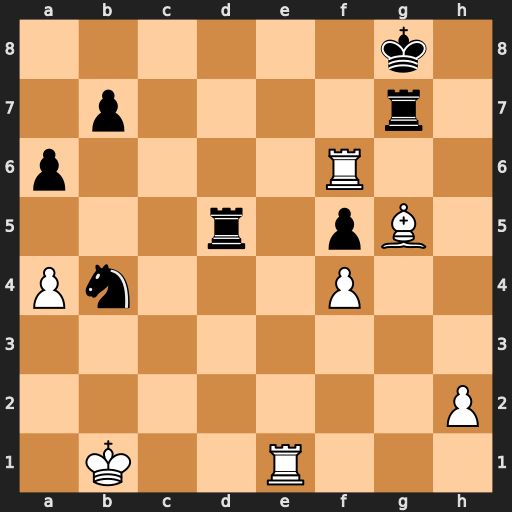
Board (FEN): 6k1/1p4r1/p4R2/3r1pB1/Pn3P2/8/7P/1K2R3
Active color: w
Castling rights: -
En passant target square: -
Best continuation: Re8+ Kh7 Rh6#